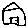
Label: house